Interaction volume radius: 5 \u00c5
Interaction volume height: 10 \u00c5
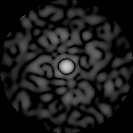
Disorder parameter: 0.799